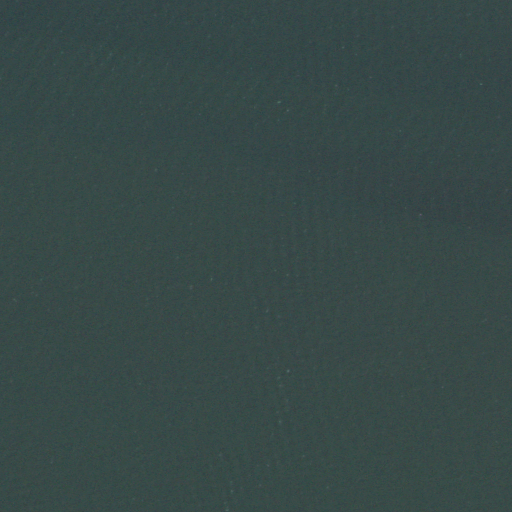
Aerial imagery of bar in New York named Crow Shoal containing only open water